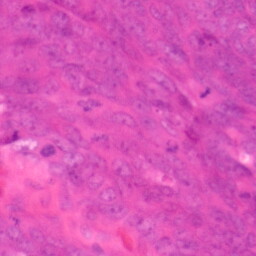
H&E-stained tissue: Colon